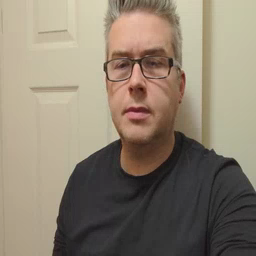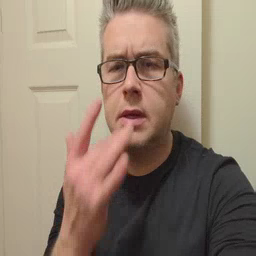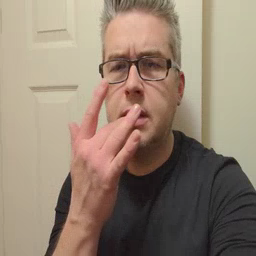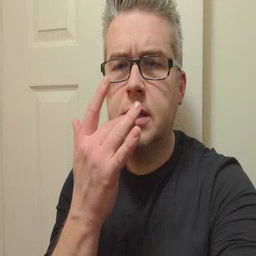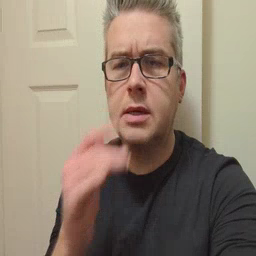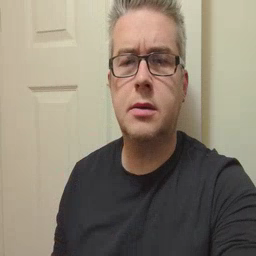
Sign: taste